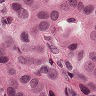
Metastatic tissue present: yes